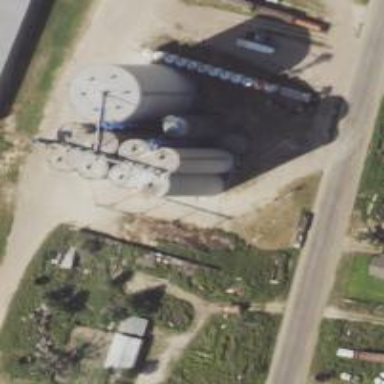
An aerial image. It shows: Silo.